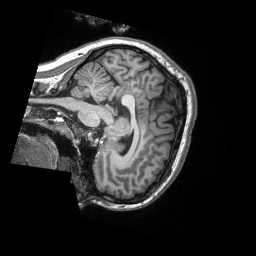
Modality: T1w
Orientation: sagittal
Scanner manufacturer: siemens
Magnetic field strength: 3 T
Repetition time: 2.3 s
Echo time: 0.00308 s